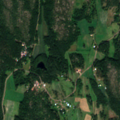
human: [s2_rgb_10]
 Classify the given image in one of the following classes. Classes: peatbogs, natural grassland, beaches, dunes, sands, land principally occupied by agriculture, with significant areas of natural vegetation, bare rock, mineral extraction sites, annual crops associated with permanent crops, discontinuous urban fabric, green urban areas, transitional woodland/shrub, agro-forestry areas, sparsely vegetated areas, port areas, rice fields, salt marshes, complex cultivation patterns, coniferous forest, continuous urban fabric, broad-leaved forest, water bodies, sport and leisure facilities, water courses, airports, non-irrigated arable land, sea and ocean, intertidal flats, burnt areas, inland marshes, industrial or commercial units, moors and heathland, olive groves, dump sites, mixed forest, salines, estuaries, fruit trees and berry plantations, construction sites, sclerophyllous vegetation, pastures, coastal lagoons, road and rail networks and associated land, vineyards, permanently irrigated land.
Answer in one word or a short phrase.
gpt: land principally occupied by agriculture, with significant areas of natural vegetation, coniferous forest, mixed forest, transitional woodland/shrub